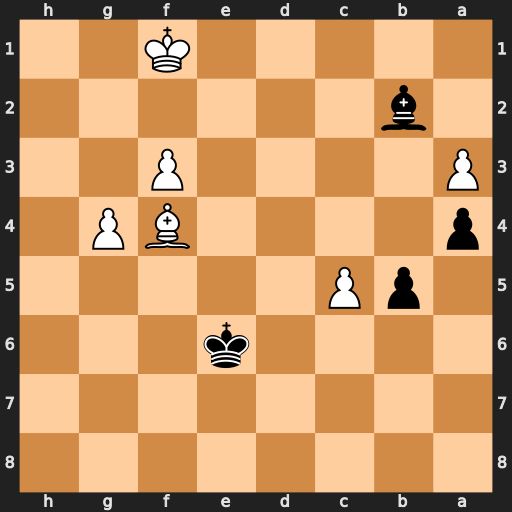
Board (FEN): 8/8/4k3/1pP5/p4BP1/P4P2/1b6/5K2
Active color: b
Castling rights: -
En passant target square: -
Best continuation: b4 axb4 a3